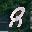
Label: 8